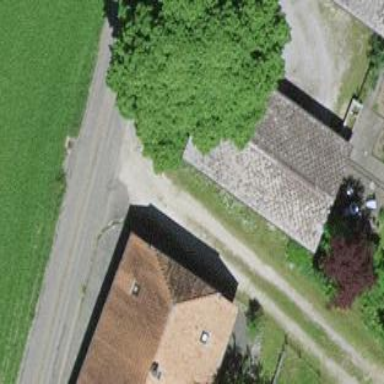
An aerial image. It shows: Shed.